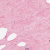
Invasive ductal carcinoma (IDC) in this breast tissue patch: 0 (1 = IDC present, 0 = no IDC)